Question: How I can get countries via API with allowed sms-sending from twilio.com in PHP?
On image below highlighted what I need. Is this possible via API?

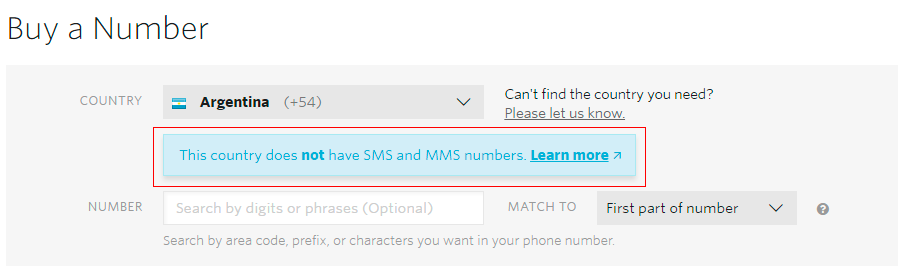
Answer: Twilio developer evangelist here.
I'm afraid we don't have an API for that information. You can find out which countries' numbers support features like SMS from this page though: <URL>